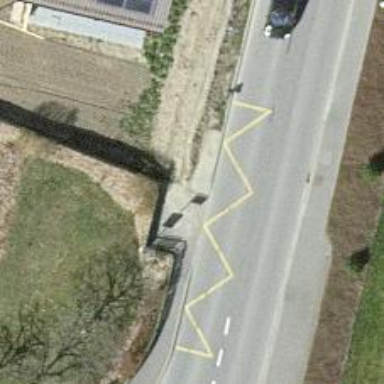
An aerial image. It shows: Bus stop with platform for public transport.